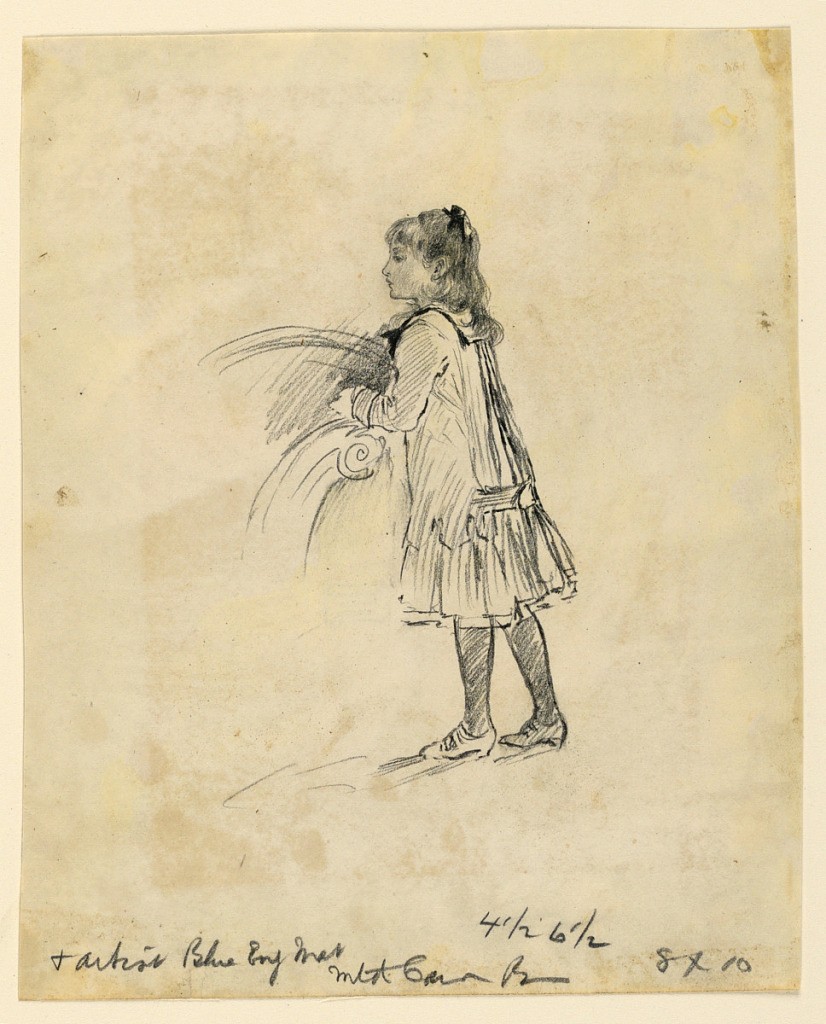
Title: Marian Hague as a Child
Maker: Mary A. Hallock Foote, American, 1847–1938
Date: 1883
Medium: Graphite on cream wove paper
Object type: Drawing
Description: Standing girl facing left, leaning on the arm of an upoholstered chair.